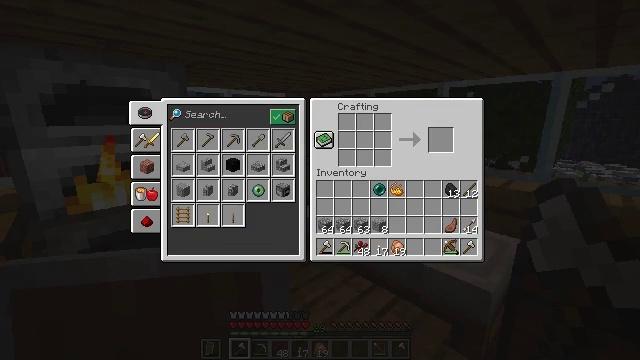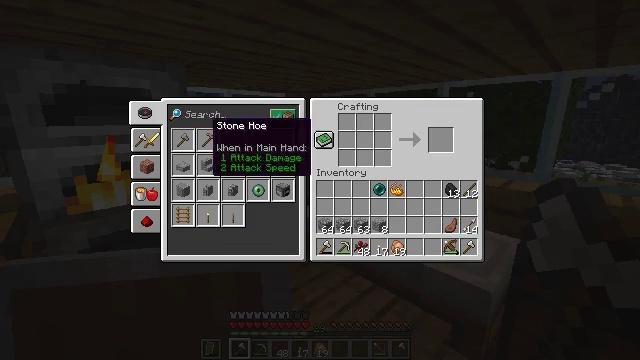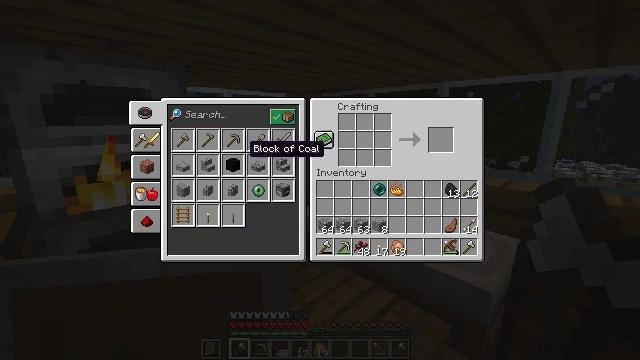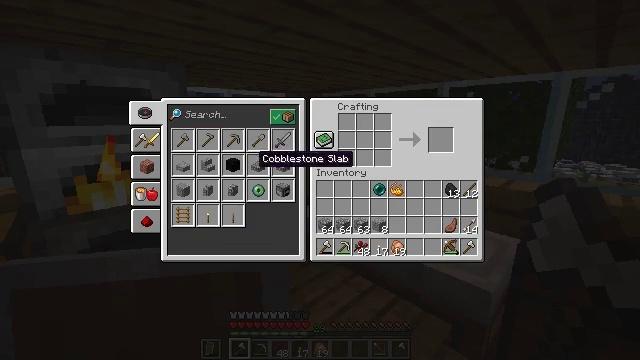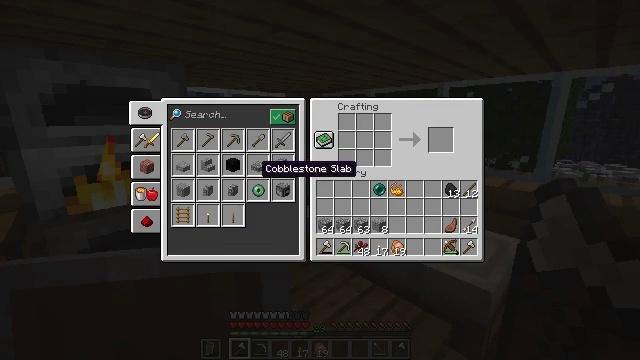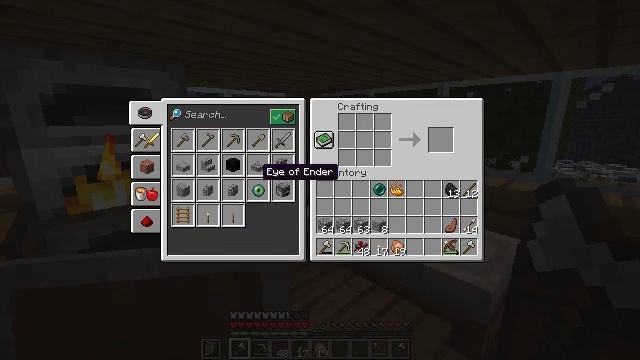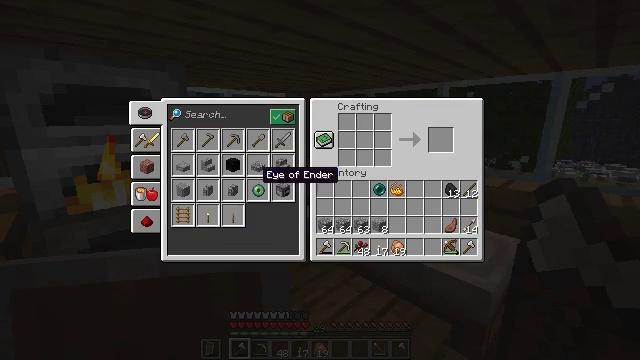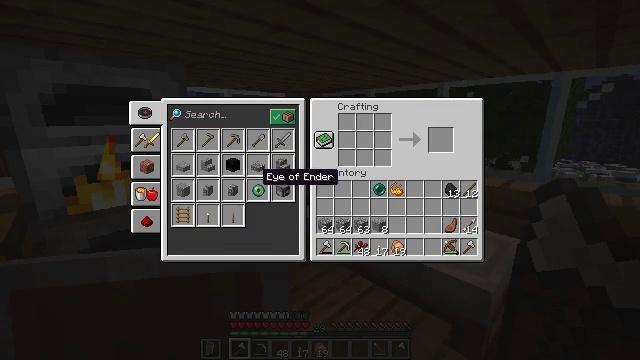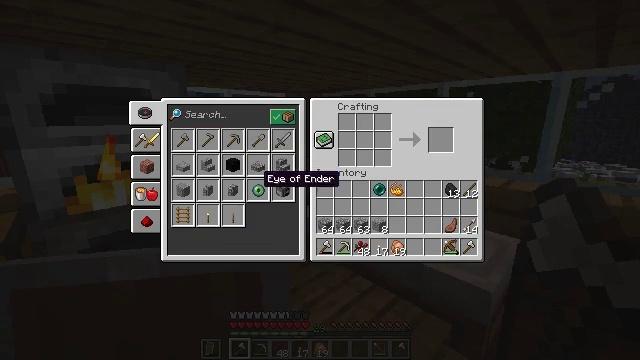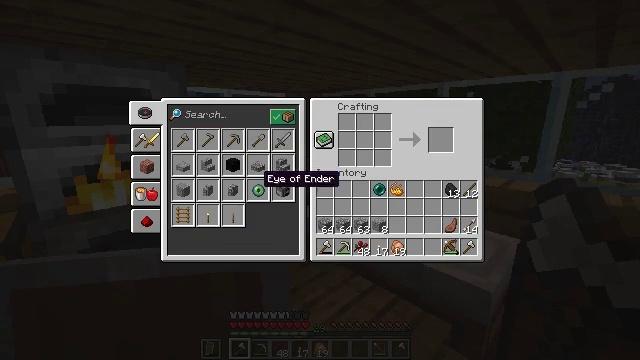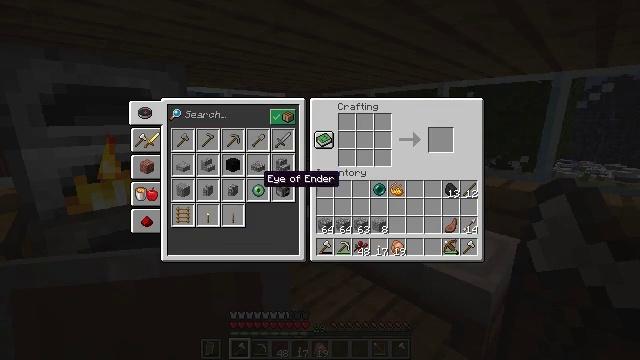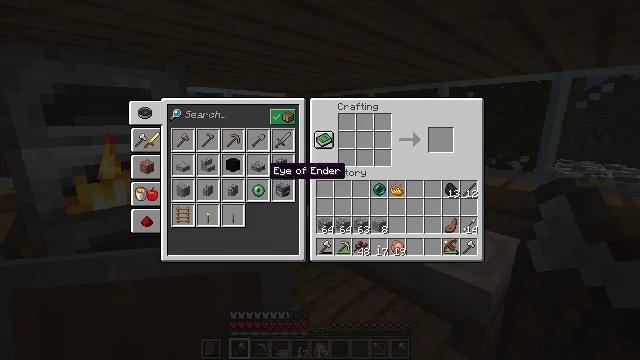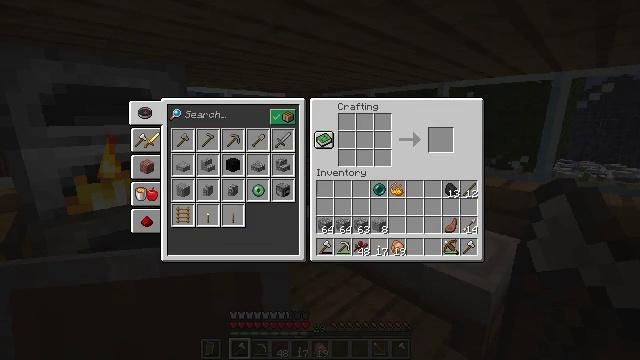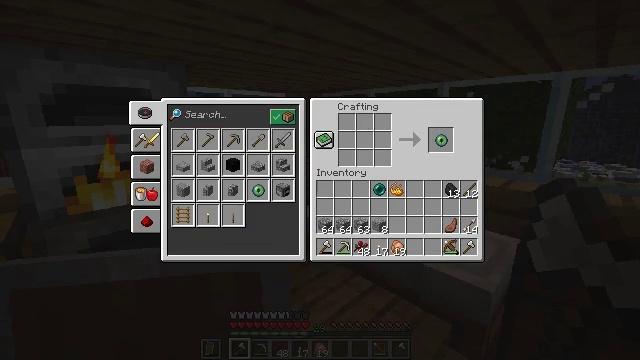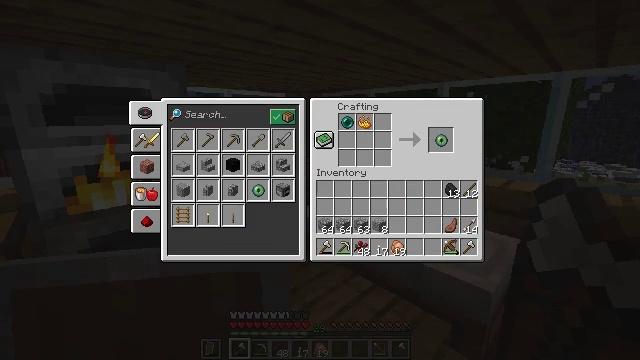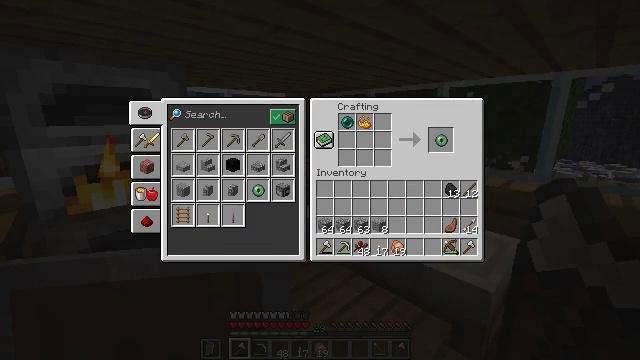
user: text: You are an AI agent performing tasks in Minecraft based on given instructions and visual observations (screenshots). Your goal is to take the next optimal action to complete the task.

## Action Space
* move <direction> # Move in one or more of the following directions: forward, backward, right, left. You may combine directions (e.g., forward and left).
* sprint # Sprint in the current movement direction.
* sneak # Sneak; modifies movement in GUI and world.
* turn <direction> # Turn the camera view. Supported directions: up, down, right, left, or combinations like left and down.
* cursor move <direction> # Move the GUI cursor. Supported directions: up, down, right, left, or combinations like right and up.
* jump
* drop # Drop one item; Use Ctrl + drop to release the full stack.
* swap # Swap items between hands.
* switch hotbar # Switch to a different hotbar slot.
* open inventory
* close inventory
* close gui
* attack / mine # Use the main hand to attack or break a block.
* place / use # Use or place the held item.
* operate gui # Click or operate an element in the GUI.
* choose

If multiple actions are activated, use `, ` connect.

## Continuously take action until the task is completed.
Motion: motion action
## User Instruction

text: Combine the necessary materials to craft an ender eye.
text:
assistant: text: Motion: cursor move right and down
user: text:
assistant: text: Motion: cursor move right and down
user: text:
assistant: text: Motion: cursor move right and down
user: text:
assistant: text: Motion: cursor move down
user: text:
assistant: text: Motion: no_op
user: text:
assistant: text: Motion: no_op
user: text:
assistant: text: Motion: no_op
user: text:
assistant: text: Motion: operate gui
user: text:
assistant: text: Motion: operate gui
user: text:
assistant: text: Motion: operate gui
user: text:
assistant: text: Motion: cursor move up
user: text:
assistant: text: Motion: cursor move right and up
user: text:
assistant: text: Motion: cursor move right
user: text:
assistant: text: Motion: cursor move up
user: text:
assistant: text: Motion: no_op
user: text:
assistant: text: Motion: no_op
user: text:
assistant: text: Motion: no_op
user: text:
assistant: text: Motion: no_op
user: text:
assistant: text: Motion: no_op
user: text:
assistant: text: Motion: no_op
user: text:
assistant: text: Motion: cursor move right
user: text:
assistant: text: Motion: no_op
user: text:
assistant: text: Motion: operate gui
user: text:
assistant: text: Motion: operate gui
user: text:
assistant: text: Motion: operate gui
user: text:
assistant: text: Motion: operate gui
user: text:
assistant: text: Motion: no_op
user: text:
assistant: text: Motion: no_op
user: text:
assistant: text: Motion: no_op
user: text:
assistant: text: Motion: operate gui